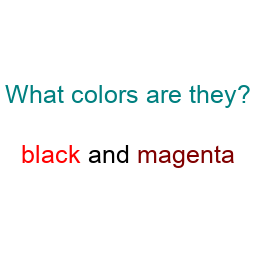
Color: red, maroon
Color name shown: black, magenta
Background color: white
Question text color: teal